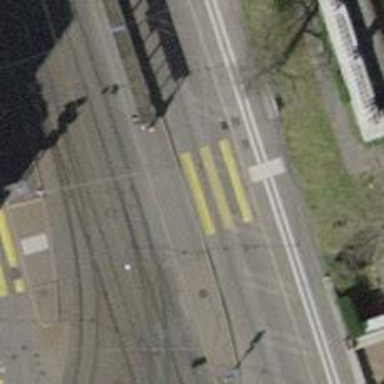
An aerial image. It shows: Kerb barrier.